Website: apple
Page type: customer-info-address
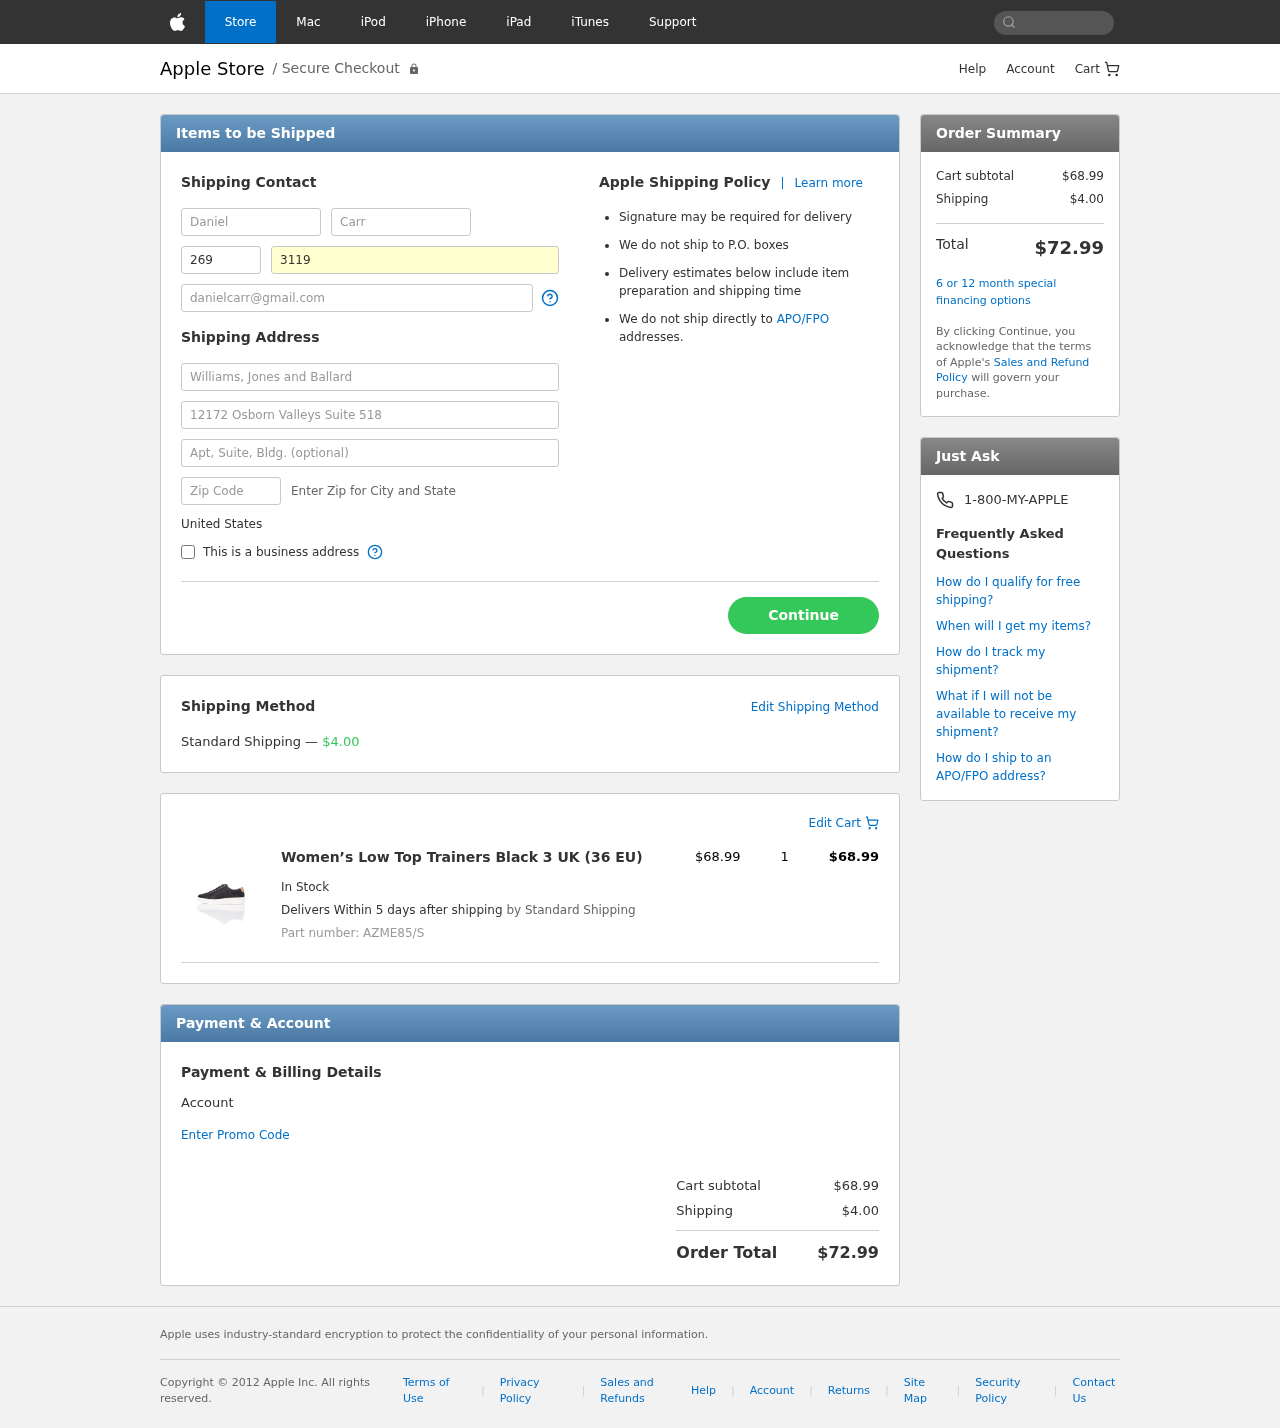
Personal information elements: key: PII_COUNTRY
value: United States
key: PII_FIRSTNAME
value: Daniel
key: PII_LASTNAME
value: Carr
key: PII_PHONE_AREA
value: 269
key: PII_PHONE_LINE
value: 3119
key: PII_EMAIL
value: danielcarr@gmail.com
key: PII_COMPANY
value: Williams, Jones and Ballard
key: PII_STREET
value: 12172 Osborn Valleys Suite 518
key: PII_POSTCODE
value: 93504
Product elements: key: PRODUCT1_NAME
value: Women’s Low Top Trainers Black 3 UK (36 EU)
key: PRODUCT1_PRICE
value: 68.99
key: PRODUCT1_QUANTITY
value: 1
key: PRODUCT1_SKU
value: AZME85/S
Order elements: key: ORDER_SHIPPING_COST
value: $4.00
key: ORDER_ITEM_TOTAL
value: $68.99
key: ORDER_SUBTOTAL
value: $68.99
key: ORDER_TOTAL
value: $72.99